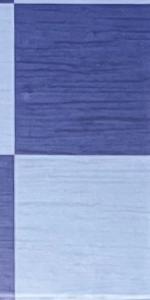
Label: Empty